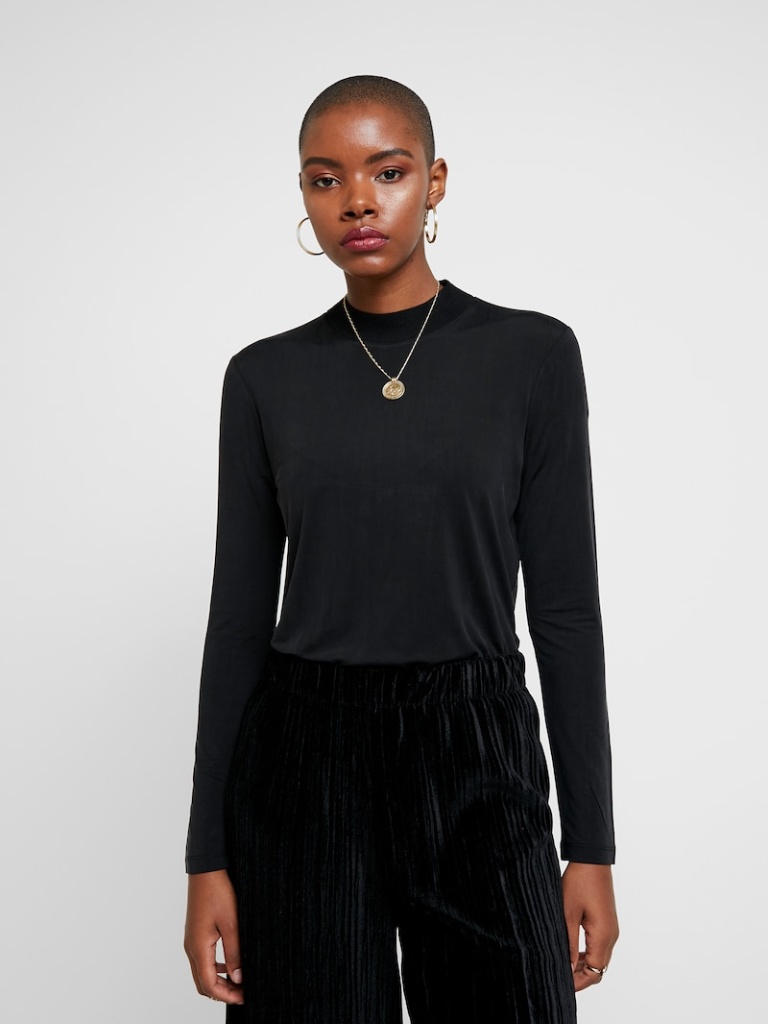
cotton fitted a long-sleeved with the sleeves down hip length Fully Tucked in mock turtleneck